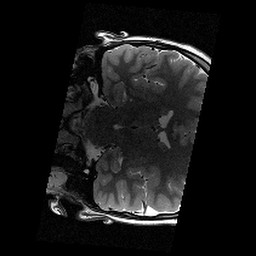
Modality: T2w
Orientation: coronal
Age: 12
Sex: male
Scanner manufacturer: siemens
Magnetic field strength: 3 T
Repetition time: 9.23 s
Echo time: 0.067 s